Question: Good day
I installed VS2013 on windows 8.1 x64
I was trying to install opencv and i had alot of problems the final
error
LNK1112: module machine type 'X86' conflicts with target machine type 'x64'
I could solve all problems
but now I used code for capture stream from USB webcam
the image frame name look wrong name and there is window for each frame
that should only one window to display frame stream not window for each frame
why that is happening
this is image for the result and i will post the code too

'''
#include "stdafx.h"
#include<opencv\cv.h>
#include<opencv\highgui.h>
using namespace cv;
int main(int argc, _TCHAR* argv[])
{
Mat image;
VideoCapture cap;
cap.open(0);
namedWindow("N", 1);
while (1)
{
cap>>image;
imshow("N", image);
waitKey(33);
}
return 0;
}
'''
thank you in advance.
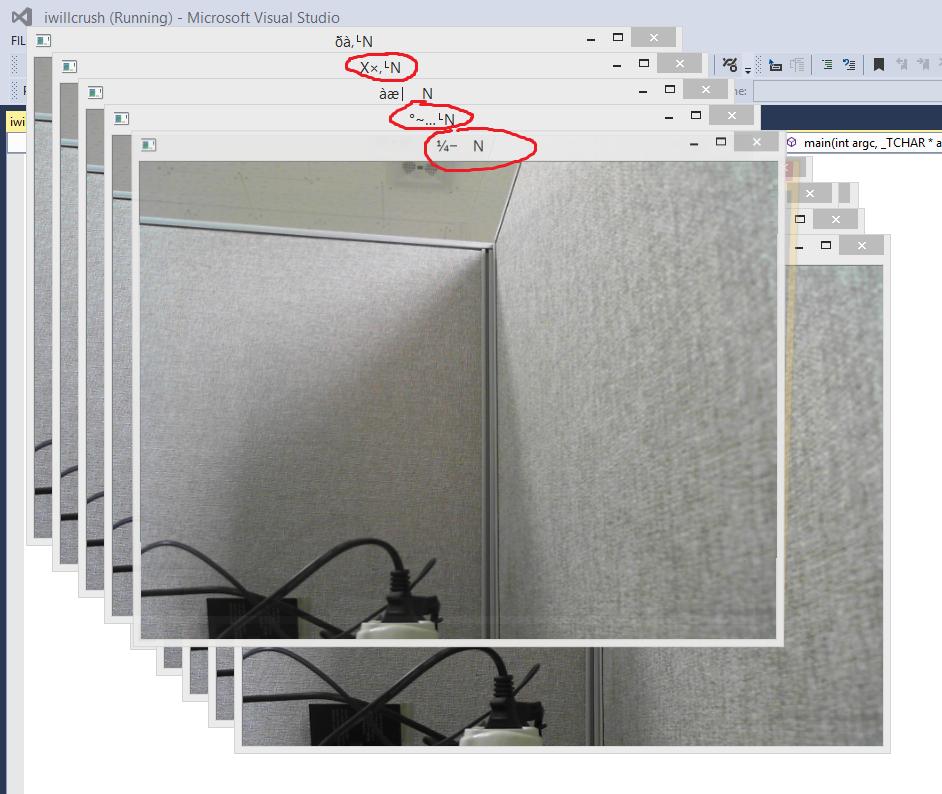
Answer: problem solved from this link they had similar
<URL>
thanks for you all :) now am having one frame and perfect resolution